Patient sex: M
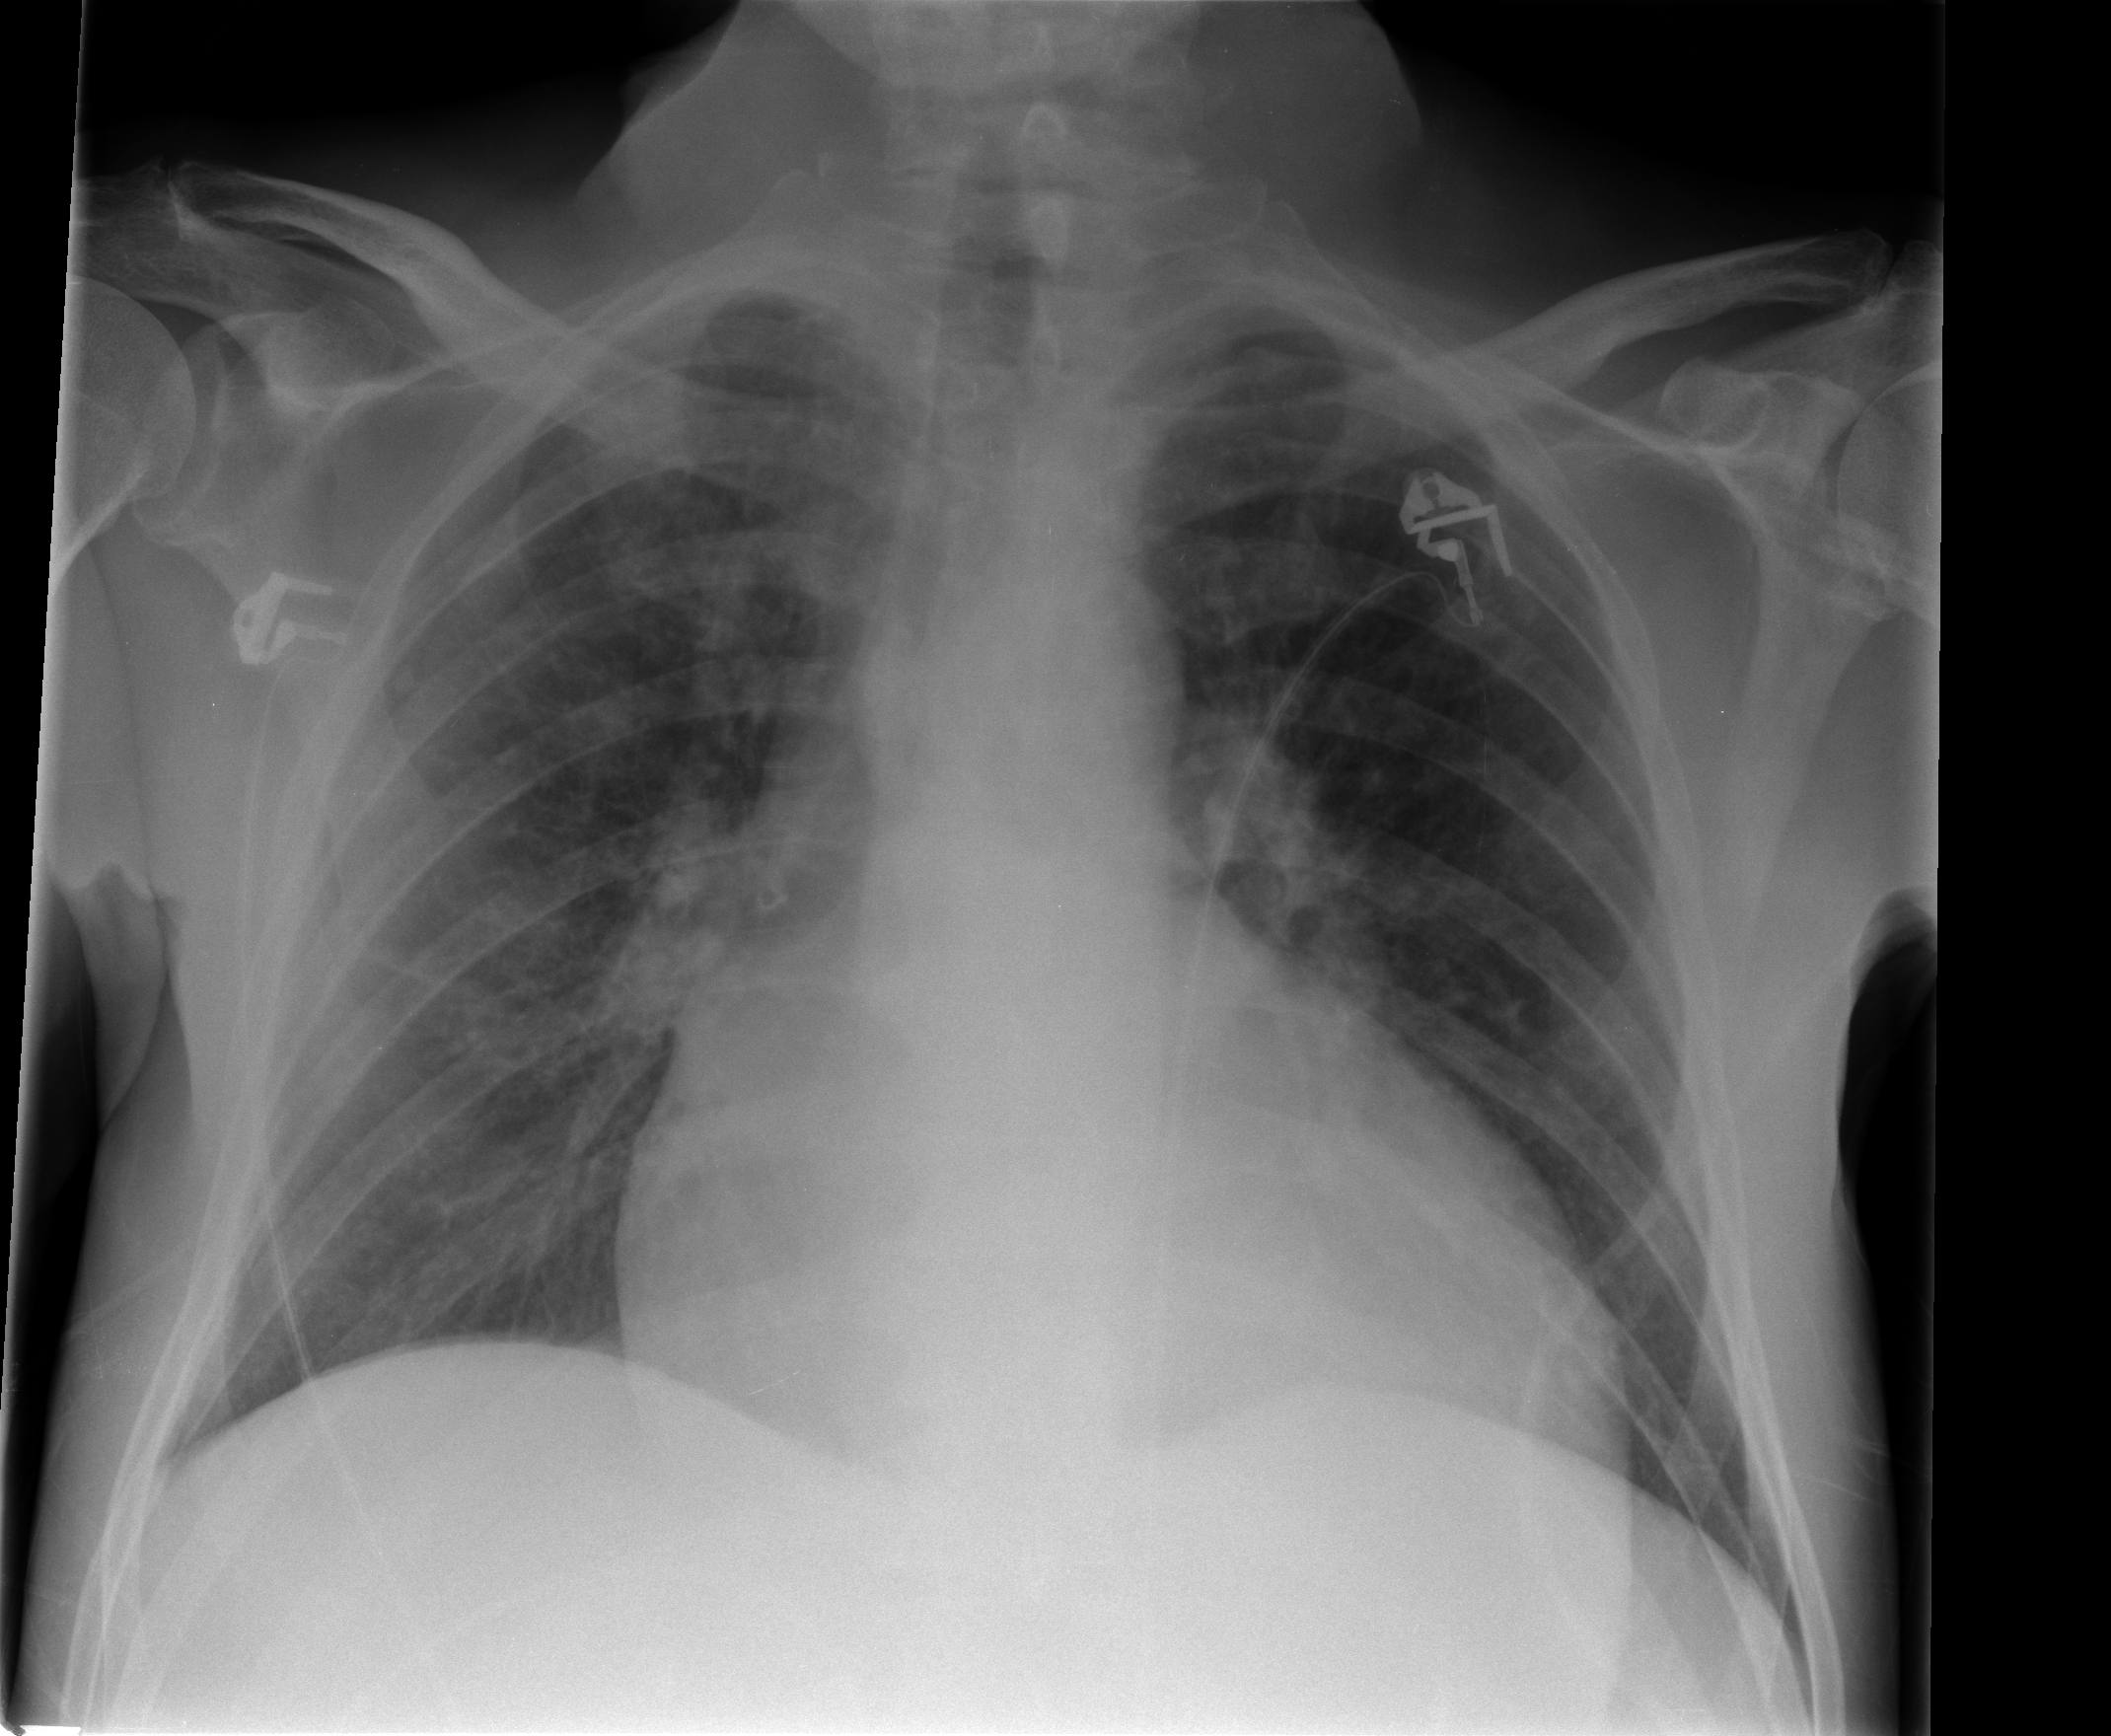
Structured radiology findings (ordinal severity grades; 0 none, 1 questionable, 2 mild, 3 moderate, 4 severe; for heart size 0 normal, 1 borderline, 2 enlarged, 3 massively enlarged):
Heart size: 3
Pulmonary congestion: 2
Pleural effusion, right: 0
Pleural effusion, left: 0
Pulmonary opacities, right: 0
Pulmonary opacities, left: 0
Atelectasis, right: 2
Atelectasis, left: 0